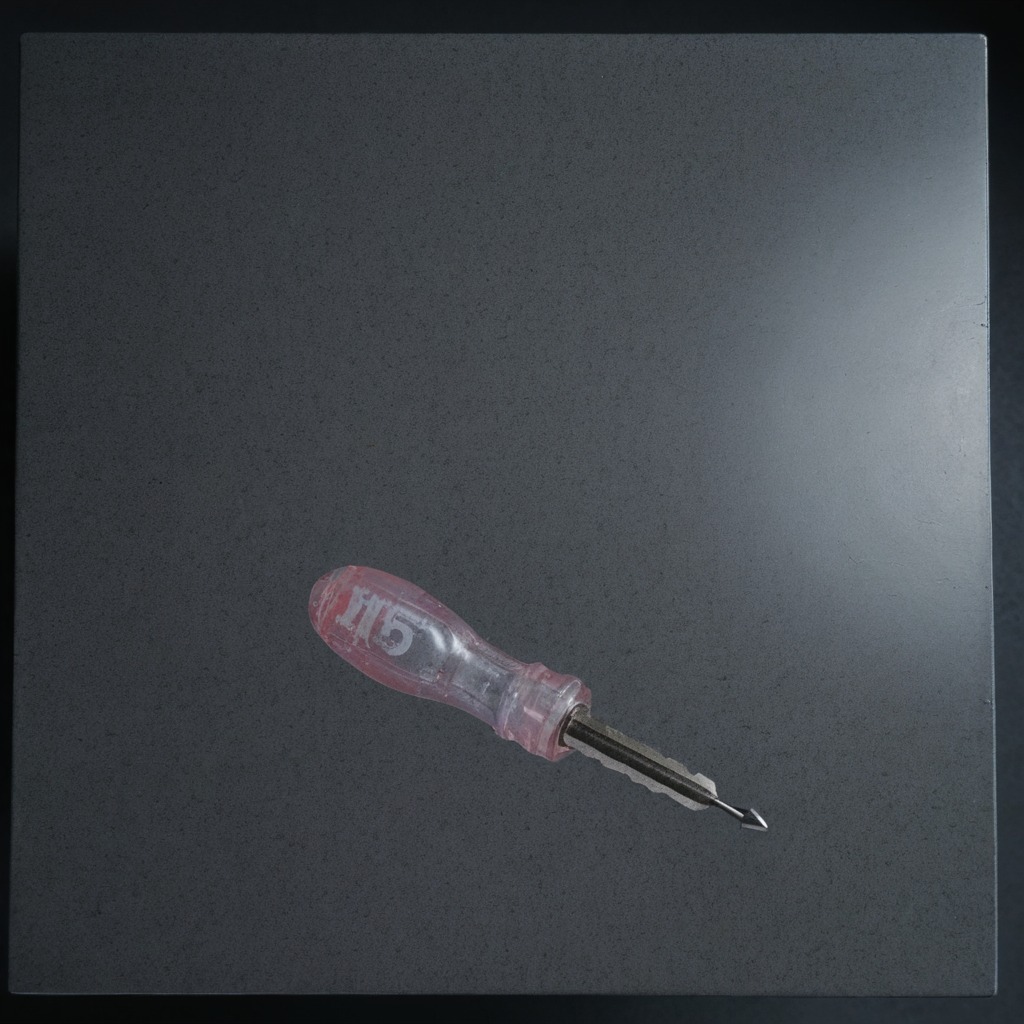
A screwdriver is lying on a clean granite table inside a workshop at night.